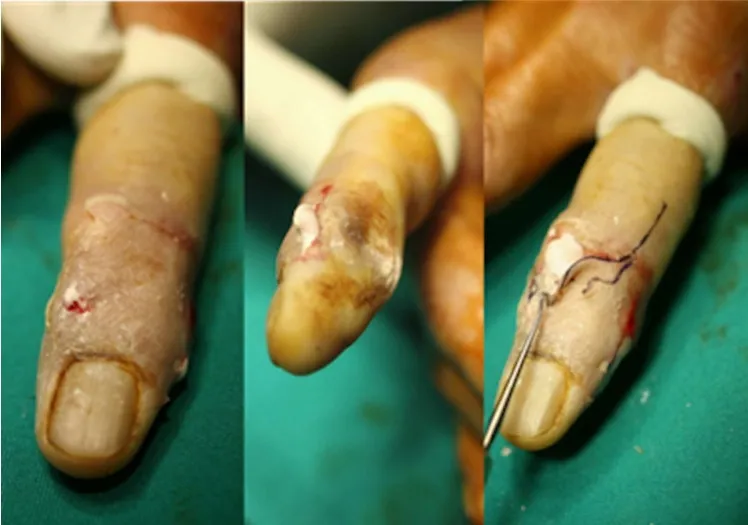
The calcifications during the operation.
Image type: medical_photograph (other_medical_photograph)